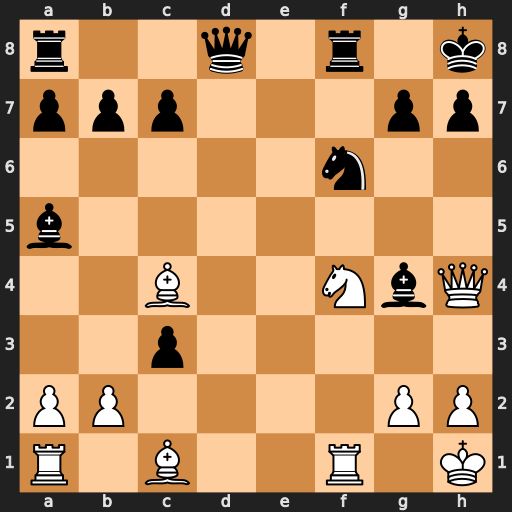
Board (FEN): r2q1r1k/ppp3pp/5n2/b7/2B2NbQ/2p5/PP4PP/R1B2R1K
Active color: w
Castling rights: -
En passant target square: -
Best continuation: Ng6#